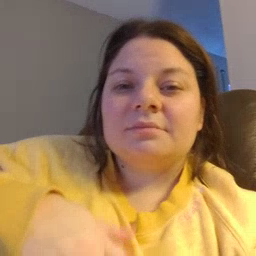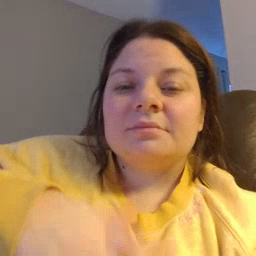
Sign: clown